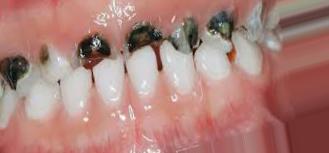
Condition: Caries